Field crop: maize
Growth stage: 2
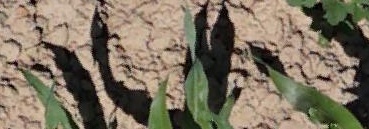
Species: maize